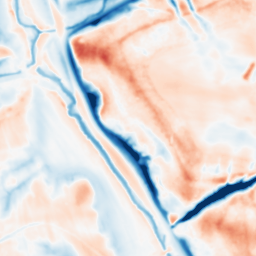
Category: multiscale
Decomposition family: dog
Decomposition parameters: sigma_low: 1
sigma_high: 10
Upsampling method: quartic
Upsampling parameters: scale: 2
Upsampling scale: 2